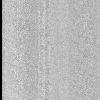
Atmospheric dust classification: dusty